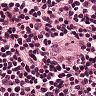
Metastatic tissue present: no